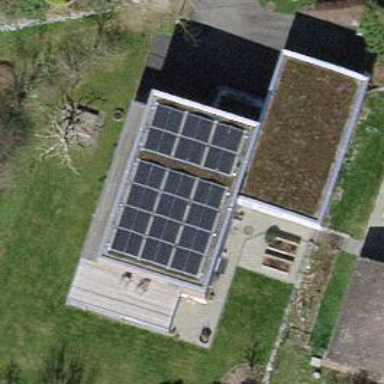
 consisting of solar photovoltaic panels."